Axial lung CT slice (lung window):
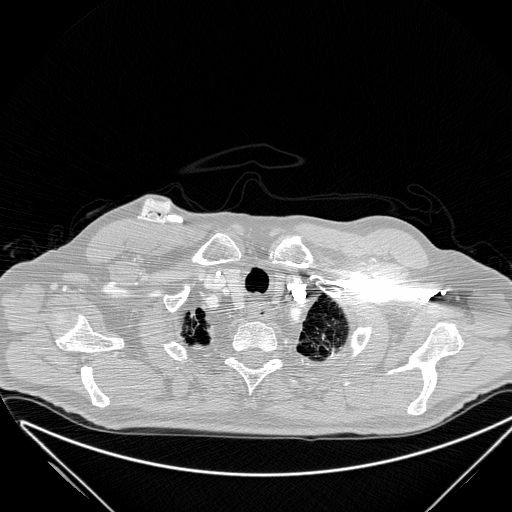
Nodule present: no